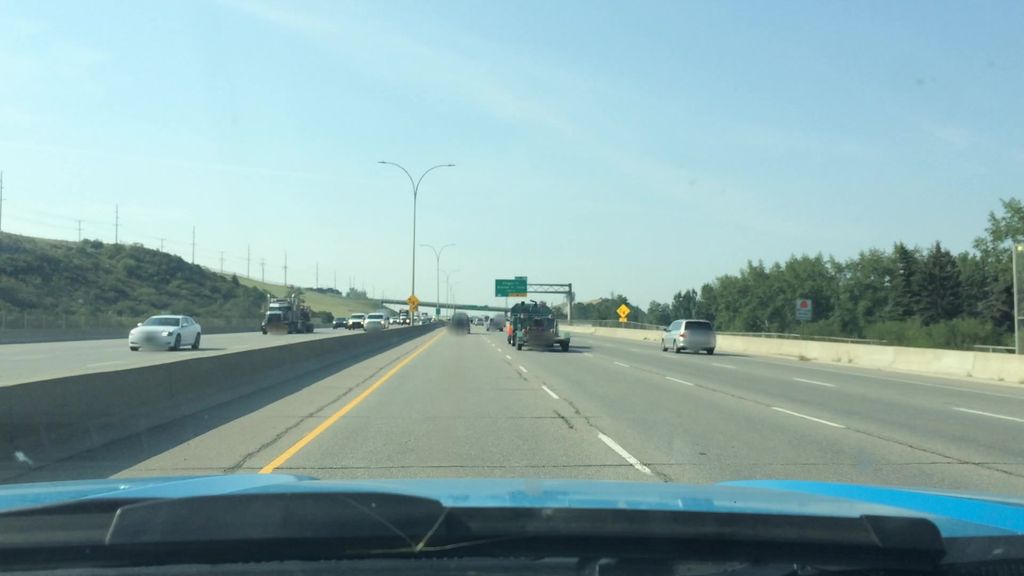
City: calgary